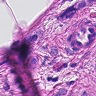
Metastatic tissue present: yes